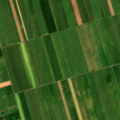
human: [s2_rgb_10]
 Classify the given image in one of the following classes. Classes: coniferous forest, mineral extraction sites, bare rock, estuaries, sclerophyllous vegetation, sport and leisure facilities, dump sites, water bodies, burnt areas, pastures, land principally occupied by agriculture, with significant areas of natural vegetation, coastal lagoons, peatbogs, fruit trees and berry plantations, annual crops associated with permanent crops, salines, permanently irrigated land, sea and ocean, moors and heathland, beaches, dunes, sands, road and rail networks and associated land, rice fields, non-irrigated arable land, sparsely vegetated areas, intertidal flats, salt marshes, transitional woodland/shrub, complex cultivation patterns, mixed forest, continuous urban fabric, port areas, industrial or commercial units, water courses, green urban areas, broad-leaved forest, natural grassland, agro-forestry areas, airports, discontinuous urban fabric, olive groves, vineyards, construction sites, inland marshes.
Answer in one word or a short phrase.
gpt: non-irrigated arable land